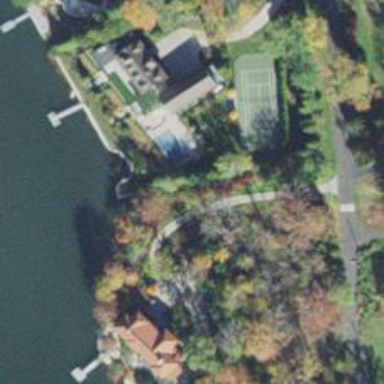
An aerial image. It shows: Driveway.